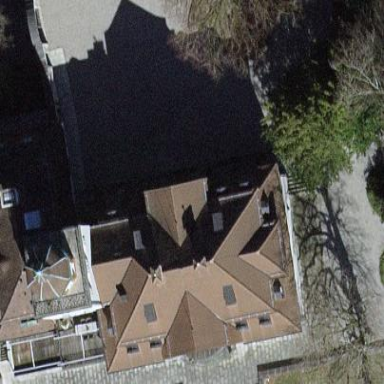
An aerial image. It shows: Stately castle with historic significance.